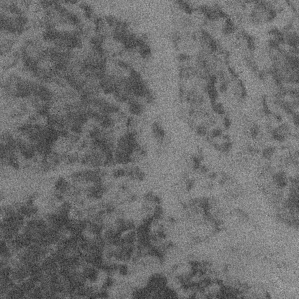
Label: frost